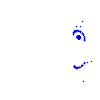
Particle: pion